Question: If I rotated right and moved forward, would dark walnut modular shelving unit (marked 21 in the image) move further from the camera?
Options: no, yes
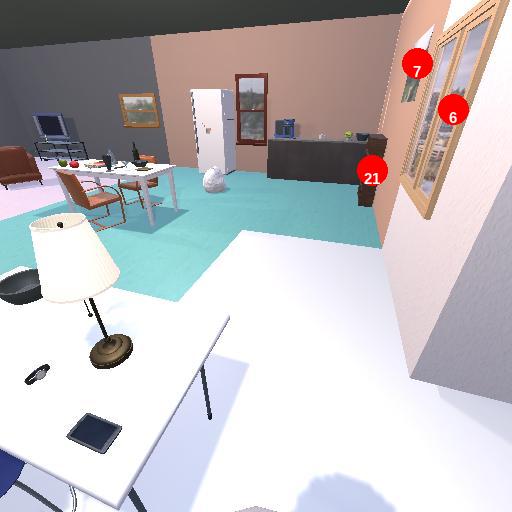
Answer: no